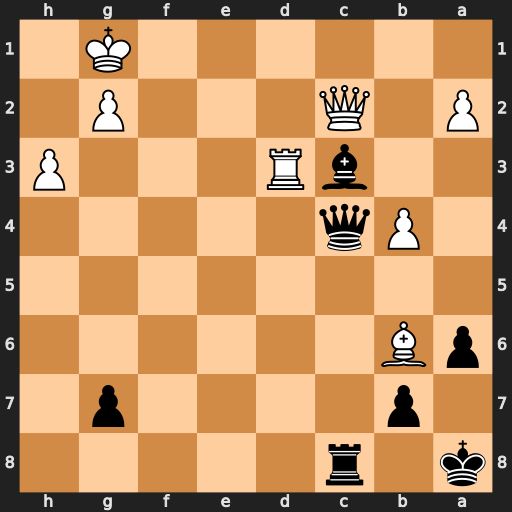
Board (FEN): k1r5/1p4p1/pB6/8/1Pq5/2bR3P/P1Q3P1/6K1
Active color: b
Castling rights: -
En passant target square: -
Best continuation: Bd4+ Rxd4 Qxc2